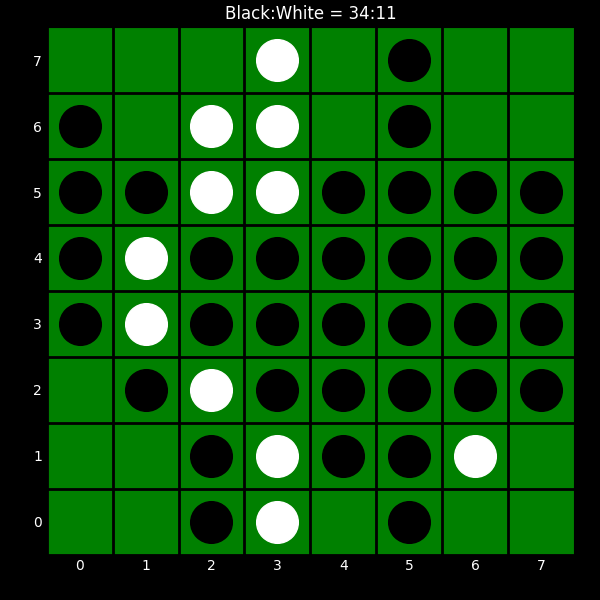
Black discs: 34
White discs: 11